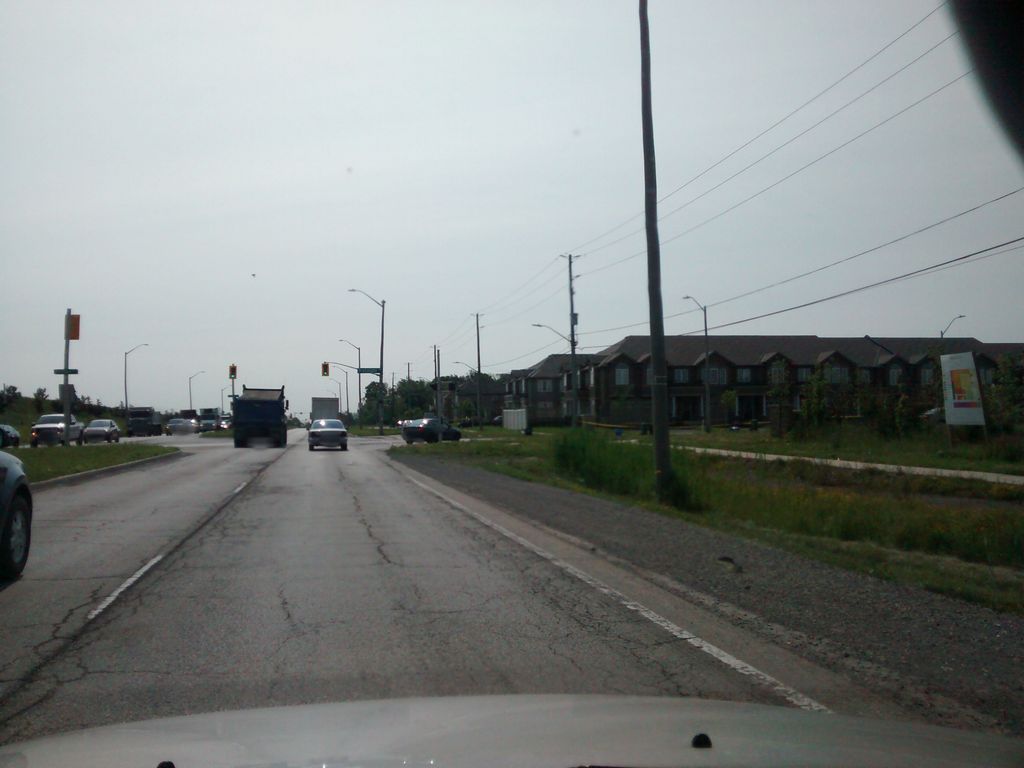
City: hamilton